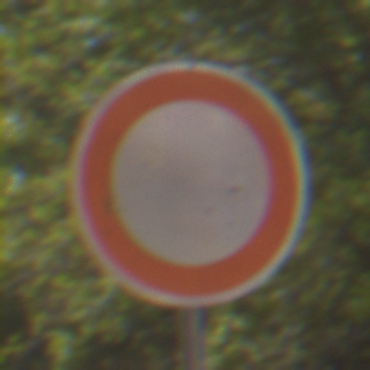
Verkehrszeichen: VerbotFahrzeugeAllerArt
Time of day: MorningAfternoon
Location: Outdoor (Nature)
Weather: Clear
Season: Summer
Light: Natural